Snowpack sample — Loveland Pass, Silver Plume, Colorado, USA (2/11/26, 12:00 PM MST)
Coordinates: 39.663, -105.886
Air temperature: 35 °F
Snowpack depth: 82 cm
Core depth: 10 cm
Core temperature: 17.6 °F
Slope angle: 13°, slope face: 12°
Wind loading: high
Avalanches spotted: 1
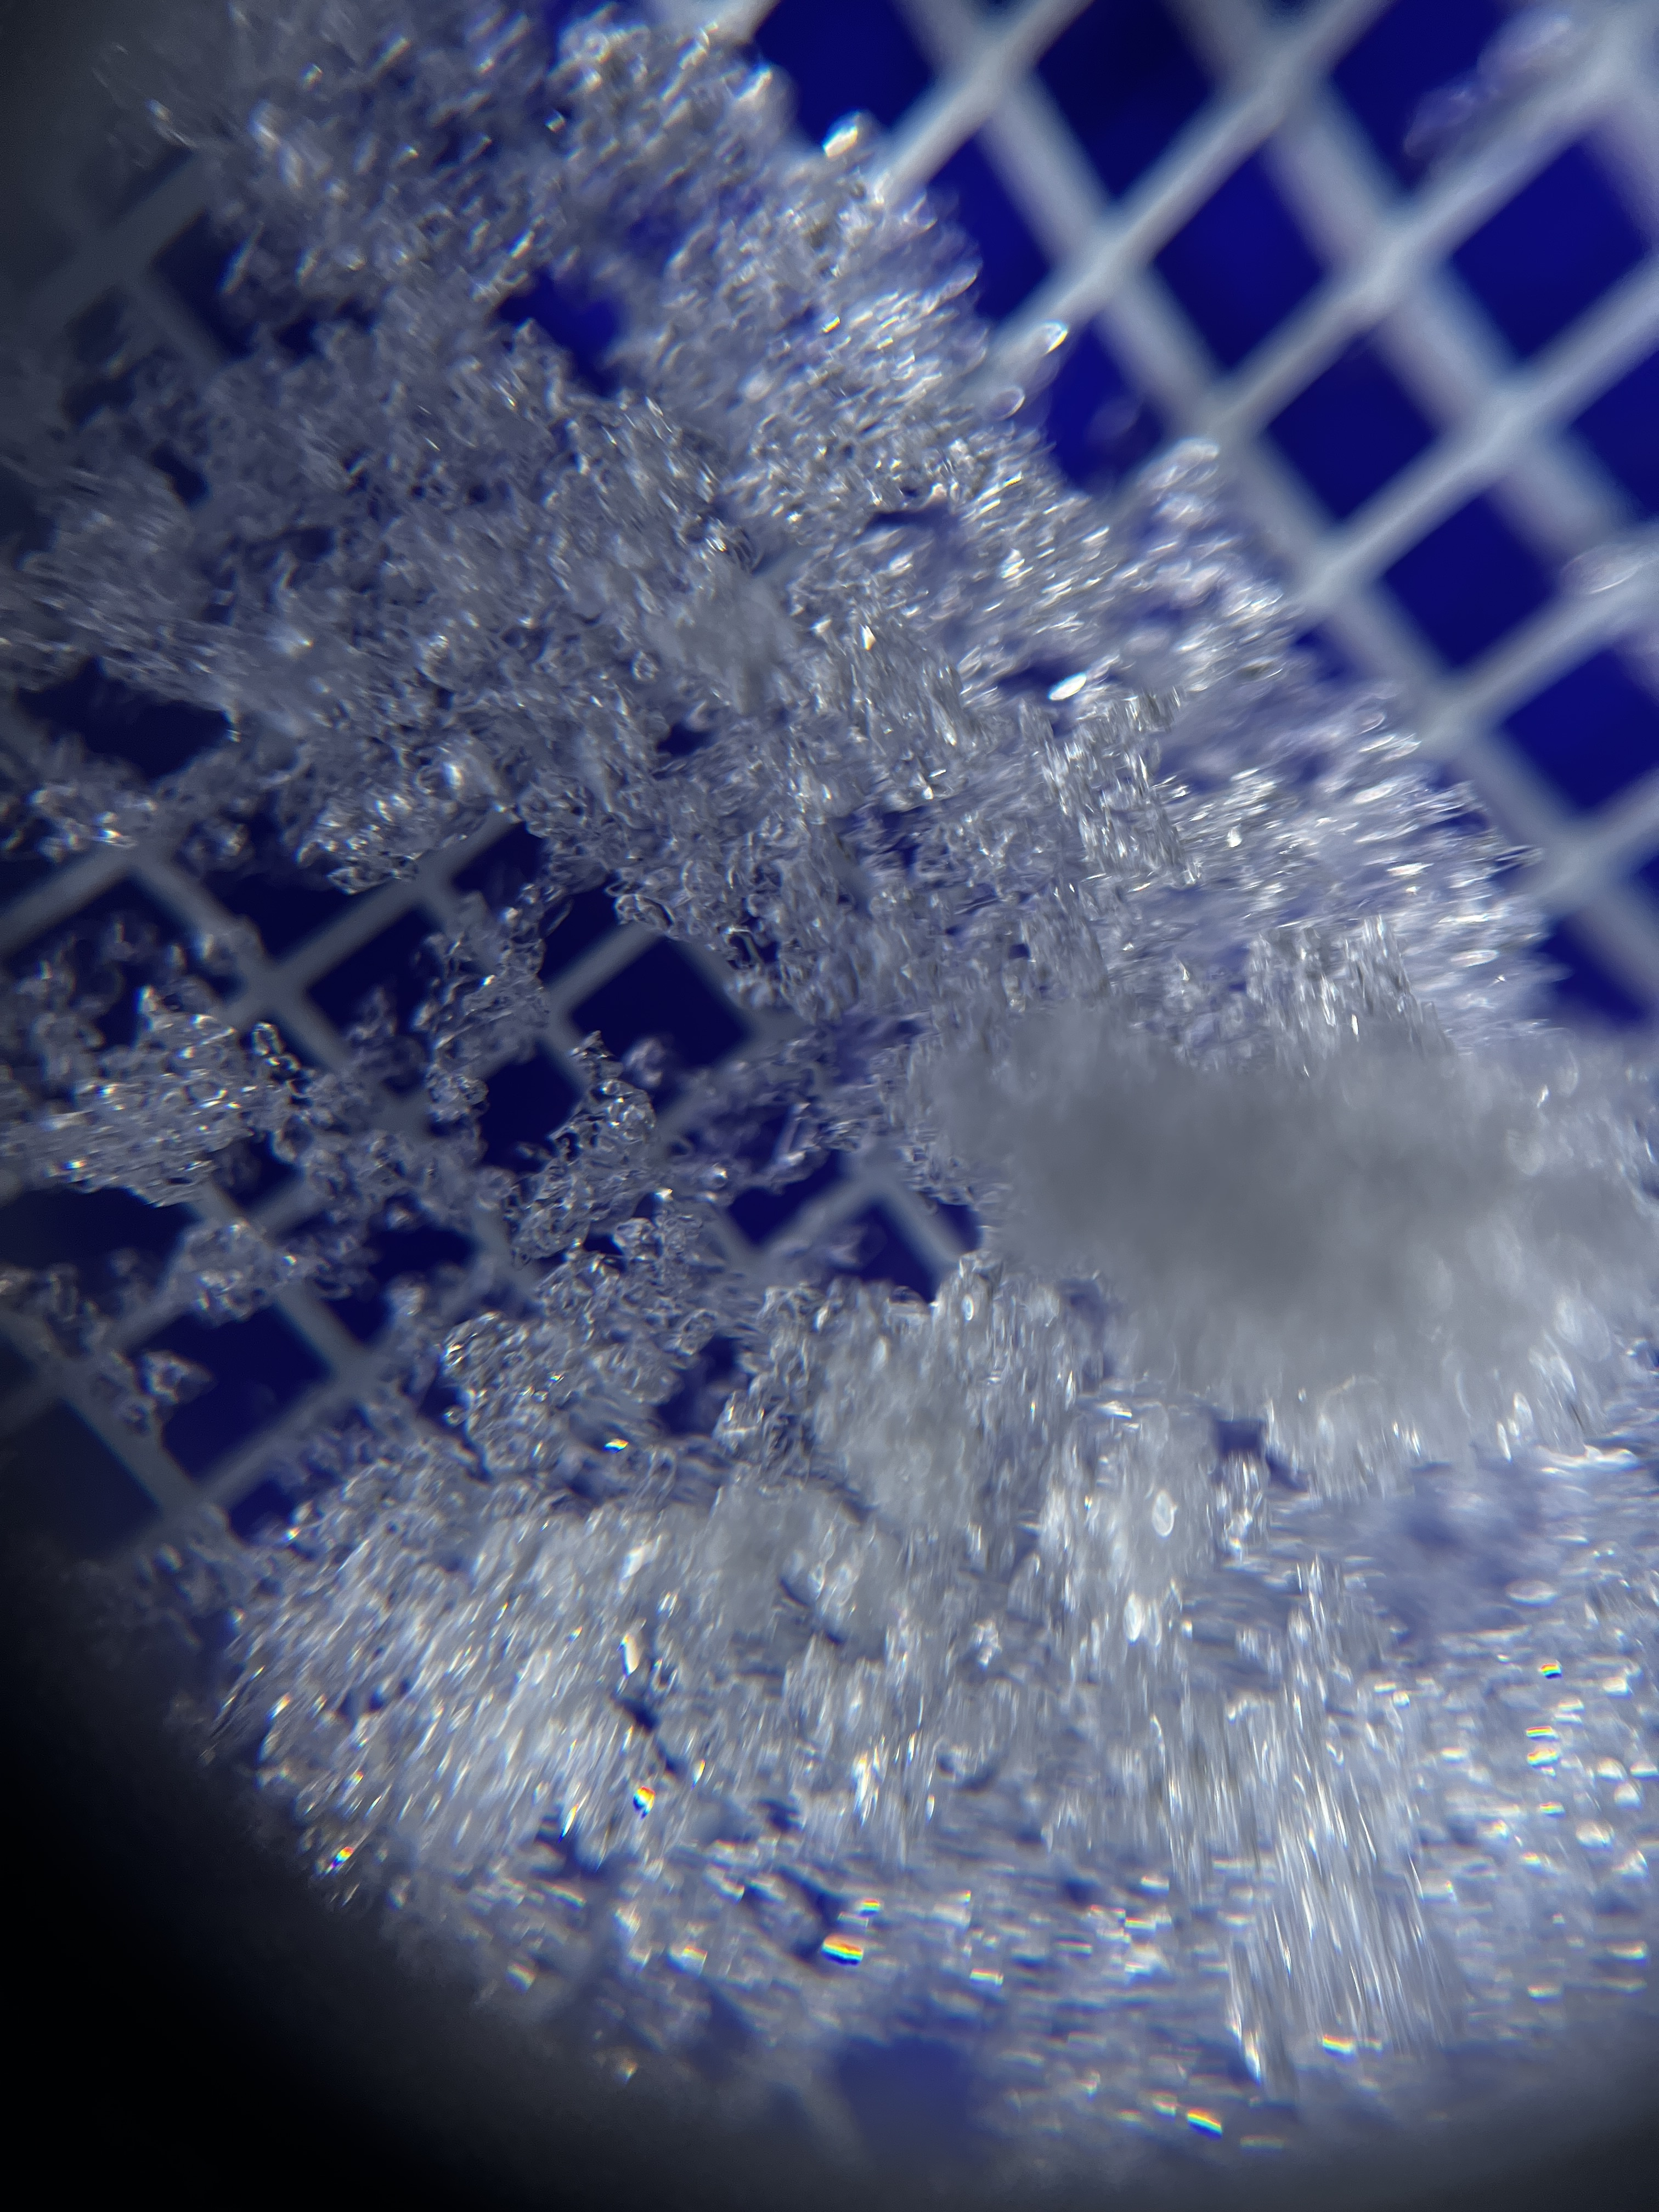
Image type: magnified_profile
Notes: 1 small avalanche spotted on the north side of the bowl, lots of wind loading